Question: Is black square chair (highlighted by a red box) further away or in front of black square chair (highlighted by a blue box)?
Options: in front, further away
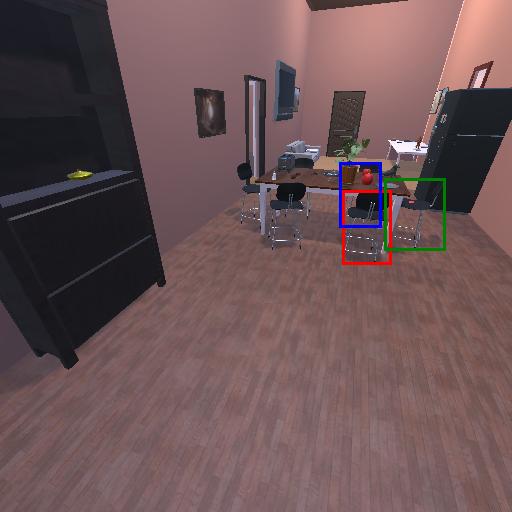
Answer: in front